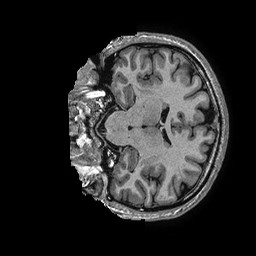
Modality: T1w
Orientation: coronal
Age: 35
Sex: male
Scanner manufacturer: ge
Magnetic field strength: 3 T
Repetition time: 0.006952 s
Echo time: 0.00292 s